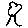
Label: tree